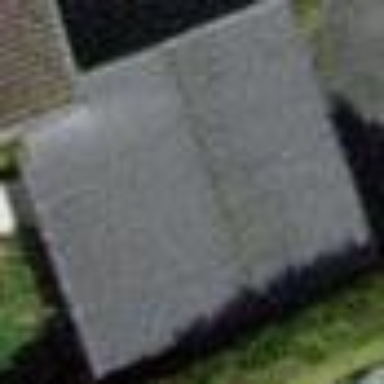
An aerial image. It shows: Simple house.